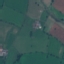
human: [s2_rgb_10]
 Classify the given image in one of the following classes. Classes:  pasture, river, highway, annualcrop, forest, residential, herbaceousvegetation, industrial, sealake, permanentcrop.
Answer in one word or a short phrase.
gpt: Pasture